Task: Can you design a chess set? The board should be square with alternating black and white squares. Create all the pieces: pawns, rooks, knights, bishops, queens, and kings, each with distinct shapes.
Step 787:
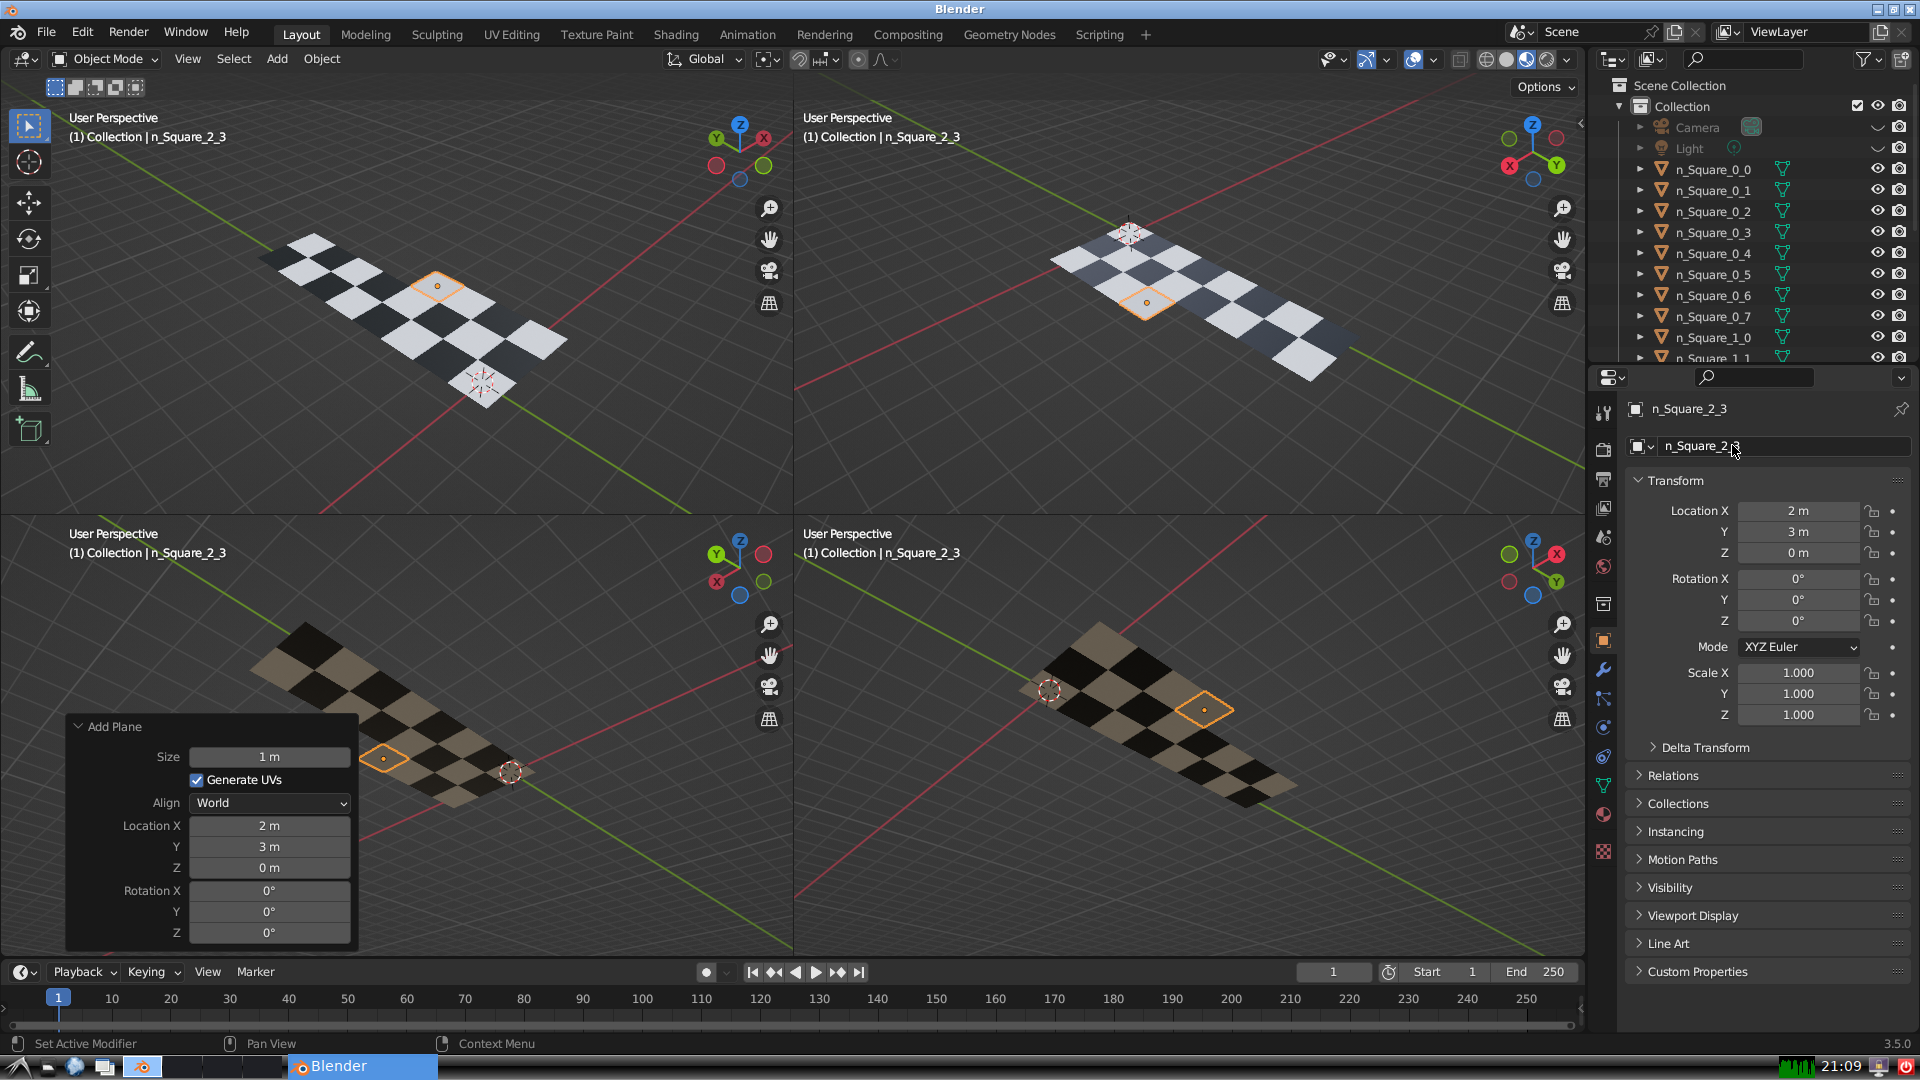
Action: {"mouse_move": [1603, 815]}